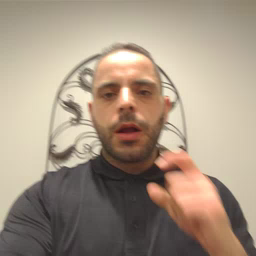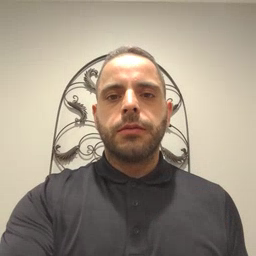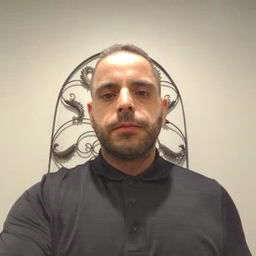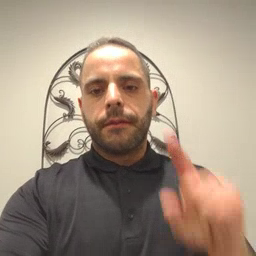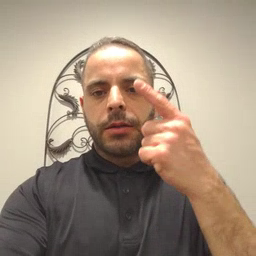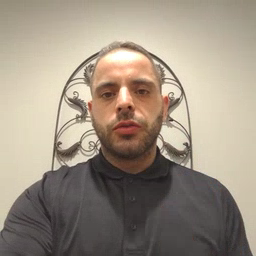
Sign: first